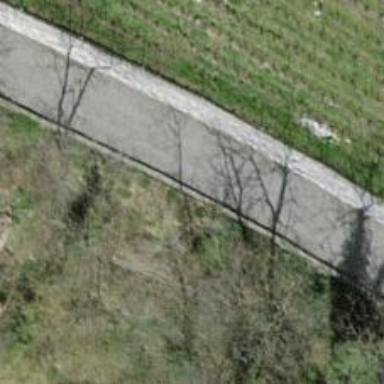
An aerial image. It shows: Retaining wall.